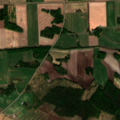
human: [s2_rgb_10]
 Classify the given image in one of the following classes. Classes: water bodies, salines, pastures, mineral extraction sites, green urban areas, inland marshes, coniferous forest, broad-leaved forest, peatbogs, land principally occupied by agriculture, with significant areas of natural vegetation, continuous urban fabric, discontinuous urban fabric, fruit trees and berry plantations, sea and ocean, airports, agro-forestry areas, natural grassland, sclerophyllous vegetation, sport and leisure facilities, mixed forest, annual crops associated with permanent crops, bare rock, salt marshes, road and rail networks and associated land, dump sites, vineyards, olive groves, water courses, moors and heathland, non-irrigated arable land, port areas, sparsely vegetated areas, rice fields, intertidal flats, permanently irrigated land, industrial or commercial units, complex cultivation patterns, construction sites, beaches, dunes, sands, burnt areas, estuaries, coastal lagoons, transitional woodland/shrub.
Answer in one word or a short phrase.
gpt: non-irrigated arable land, land principally occupied by agriculture, with significant areas of natural vegetation, mixed forest